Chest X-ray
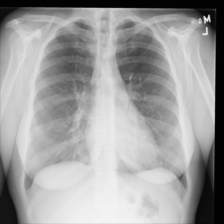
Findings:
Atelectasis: negative
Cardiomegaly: negative
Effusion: negative
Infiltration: negative
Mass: negative
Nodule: negative
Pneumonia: negative
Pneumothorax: negative
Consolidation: negative
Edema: negative
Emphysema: negative
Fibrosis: negative
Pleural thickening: negative
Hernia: negative